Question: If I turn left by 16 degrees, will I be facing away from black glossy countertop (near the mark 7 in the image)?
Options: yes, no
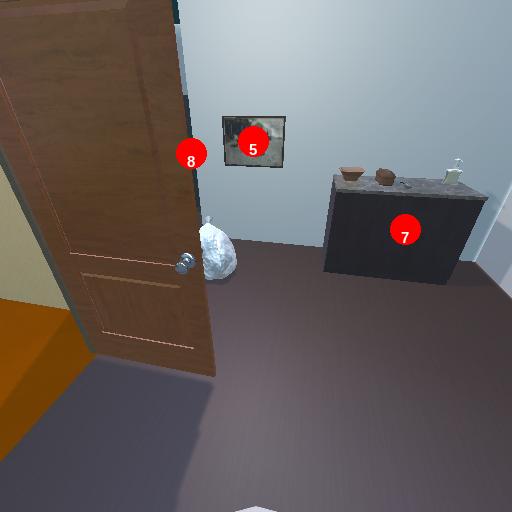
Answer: yes